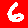
Digit: 6